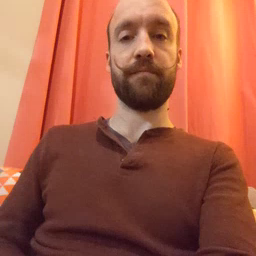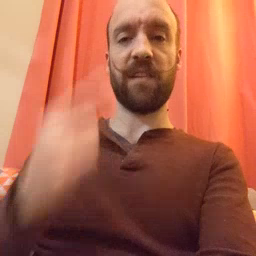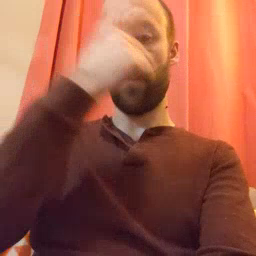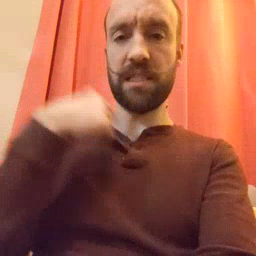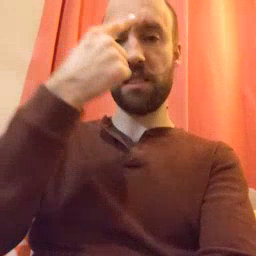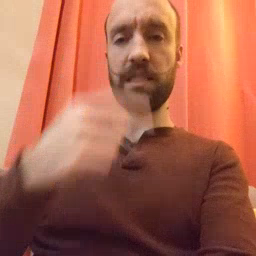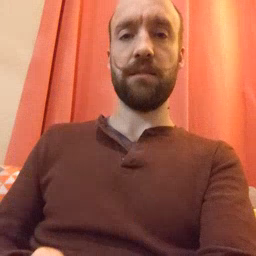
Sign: face